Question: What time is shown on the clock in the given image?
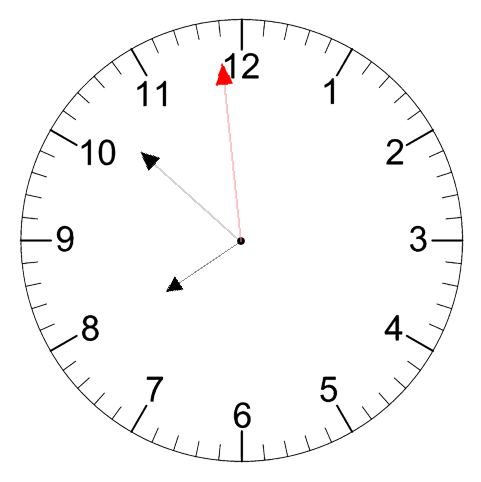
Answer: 07:51:59